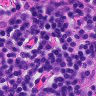
Metastatic tissue present: no